Question: I want when the user, for example clicked on a play button in the first view inside recycler view, another view say second view in recycler view change to play button image. But android studio get a error and say
> java.lang.NullPointerException: Attempt to invoke virtual method 'void android.widget.ImageButton.setImageResource(int)' on a null object reference
My code is here down please help me
'''
public class DataAdapter33 extends RecyclerView.Adapter<DataAdapter33.MyViewHolder> {
public MediaPlayer mediaPlayer=new MediaPlayer();
public int i=0;
Context context;
Handler Myhandler;
public byte[] Image = null;
private List<Data> DataList = new ArrayList<>();
public DataAdapter33(Context context) {
this.context = context;
}
public void setData(List<Data> DataList) {
this.DataList = DataList;
notifyDataSetChanged();
}
public class MyViewHolder extends RecyclerView.ViewHolder implements View.OnClickListener, View.OnTouchListener {
public TextView id, setter, singer, musicName, arrengment;
public ImageButton btn_ring, btn_loop, btn_download;
public ImageButton btnplay_stop[] = new ImageButton[9];
public String url = null;
public SeekBar seekBarProgress;
public int mediaFileLengthInMilliseconds; // gets the song length in milliseconds from URL
public final Handler handler = new Handler();
public ImageView image;
public MyViewHolder(View view) {
super(view);
i++;
musicName = (TextView) view.findViewById(R.id.TitleMusic);
arrengment = (TextView) view.findViewById(R.id.arangement);
image = (ImageView) view.findViewById(R.id.artistimage);
btnplay_stop[i] = (ImageButton) view.findViewById(R.id.btnPlay_Puase);
btn_download = (ImageButton) view.findViewById(R.id.btnDownload);
btn_loop = (ImageButton) view.findViewById(R.id.btnLoop);
btn_ring = (ImageButton) view.findViewById(R.id.btnring);
seekBarProgress = (SeekBar) view.findViewById(R.id.SeekBarTestPlay);
seekBarProgress.setMax(99); // It means 100% .0-99
seekBarProgress.setOnTouchListener(this);
btnplay_stop[i].setTag(i);
btnplay_stop[i].setOnClickListener(this);
btn_download.setOnClickListener(this);
btn_loop.setOnClickListener(this);
btn_ring.setOnClickListener(this);
}
@Override
public void onClick(View v) {
switch (v.getId()) {
case R.id.btnPlay_Puase: {
int index = (Integer) v.getTag();
Toast.makeText(context, ""+index, Toast.LENGTH_SHORT).show();
btnplay_stop[2].setImageResource(R.drawable.disconenct);
}
break;
case R.id.btnDownload:
break;
case R.id.btnLoop:
break;
case R.id.btnring:
break;
}
}
}
@Override
public MyViewHolder onCreateViewHolder(ViewGroup parent, int viewType) {
View itemView = LayoutInflater.from(parent.getContext()).inflate(R.layout.recycle_musics_view, parent, false);
MyViewHolder holder = new MyViewHolder(itemView);
Log.d("DataAdapter", "On Create View Holder Called ");
return holder;
}
@Override
public void onBindViewHolder(MyViewHolder holder, int position) {
Data data = DataList.get(position);
Log.d("DataAdapter", "On BindView Holder " + position);
holder.musicName.setText(data.getMusicName());
holder.arrengment.setText(data.getArrengment());
holder.url = data.getUrl();
MyrunUI m=new MyrunUI();
m.runin(context,holder,data);
}
@Override
public int getItemCount() {
return DataList.size();
}
}
'''
I do not no english please help
or
thanks
image of my abstract code
My Error in android studio

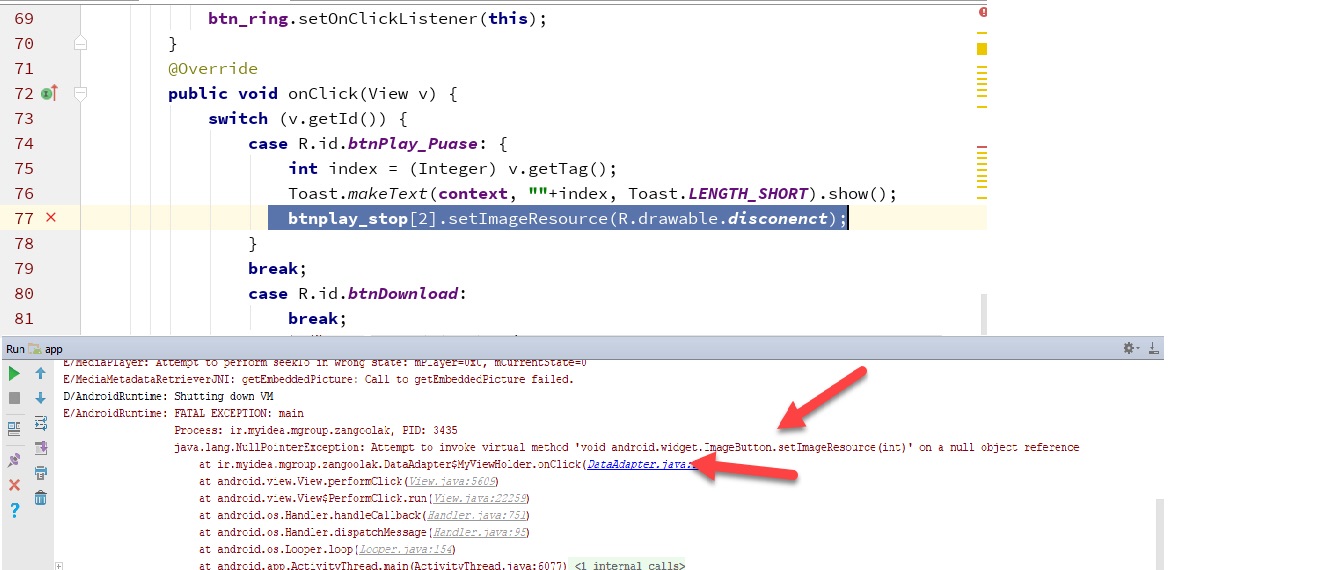
Answer: Looking into your code, can you please tell me size of your data? Everytime you call viewHolder, you increment value of i and as per that value you initialize your image buttons. But in onclick you specify only second index of image buttons array. It may happen that your data size would be less than 2 or for any other reason it can not be initialized and that is why it is giving you NullPointer there.